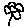
Label: flower